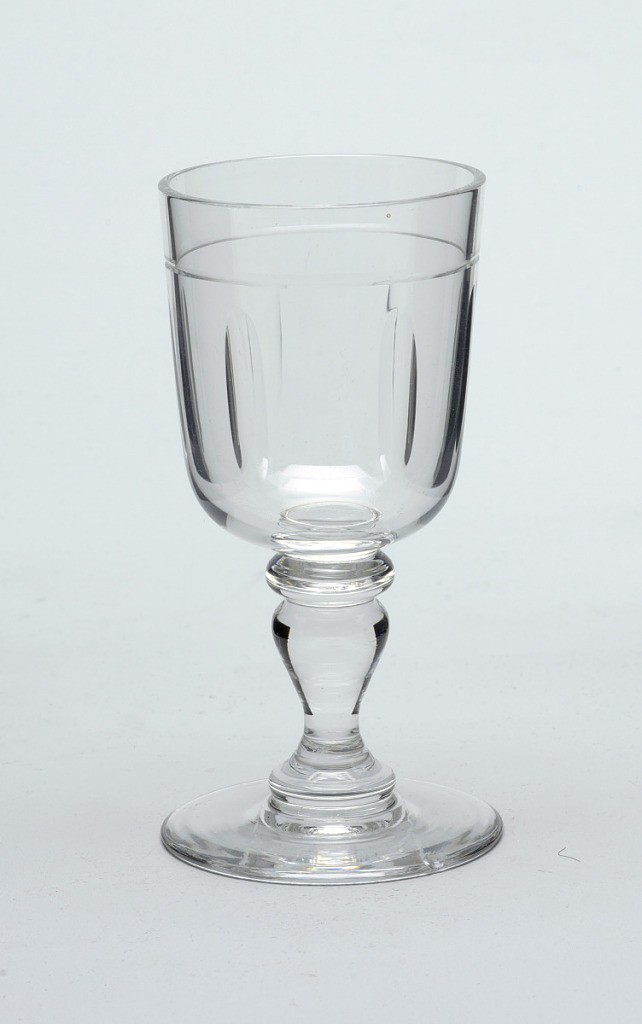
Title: No. 104
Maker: Ludwig Lobmeyr, Austrian, 1829 - 1917
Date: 1865
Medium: Mouth-blown crystal, cut and polished
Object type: White wine glass
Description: Mouth-blown crystal, deeply-cut and polished